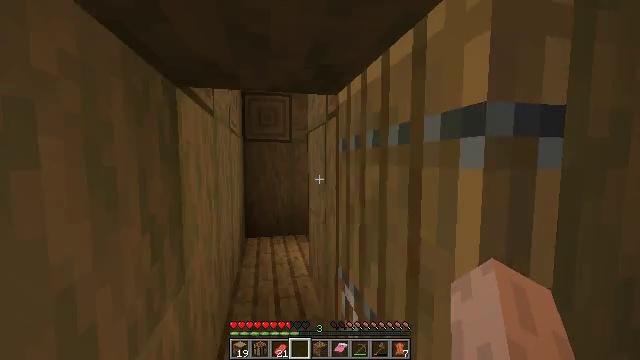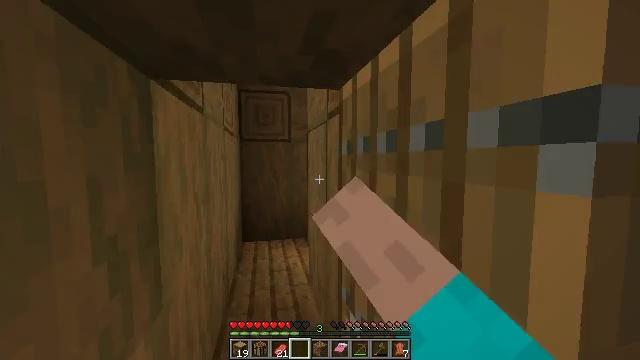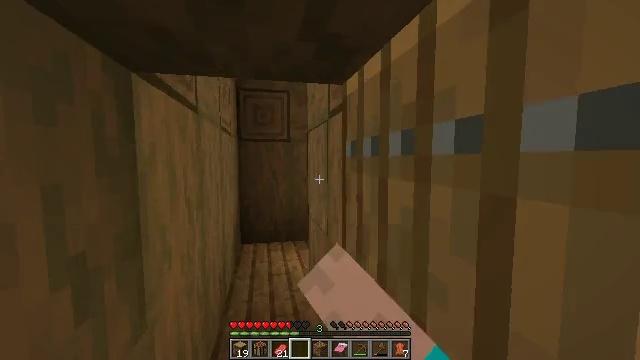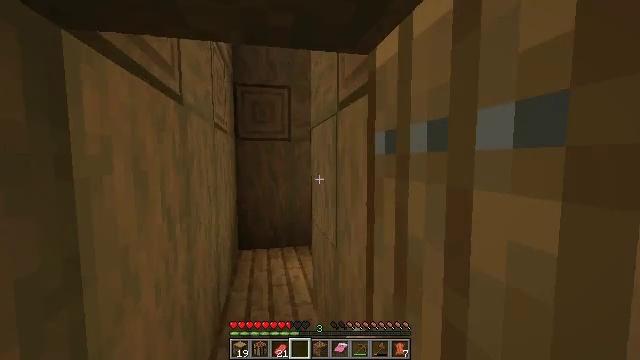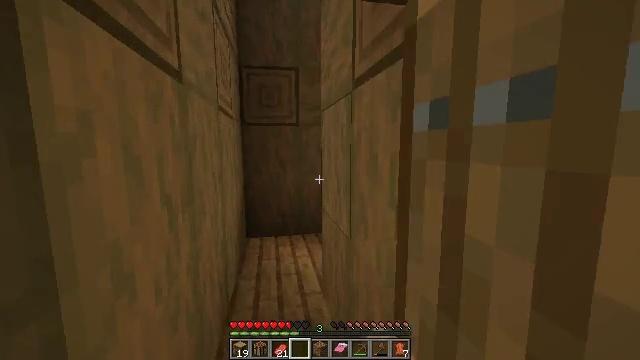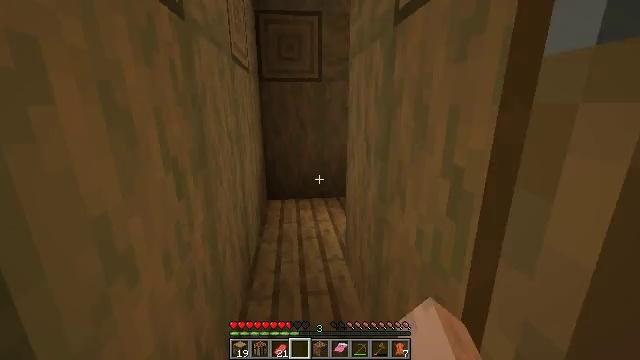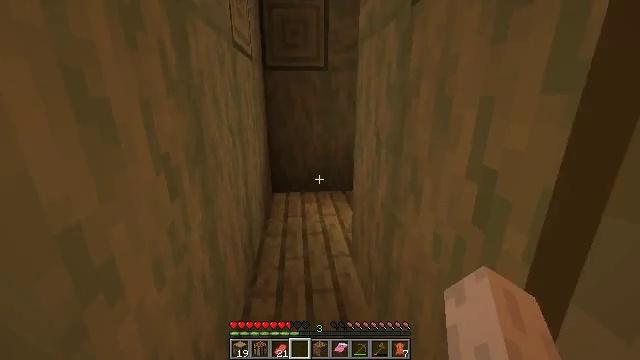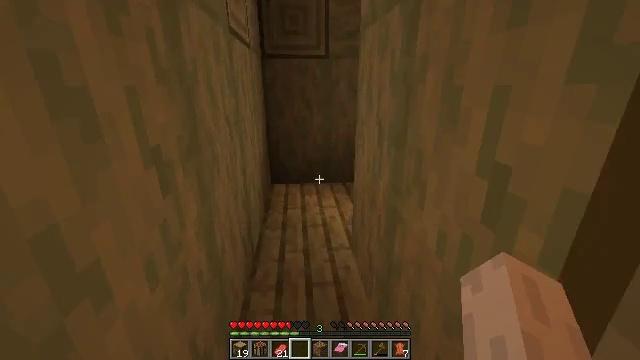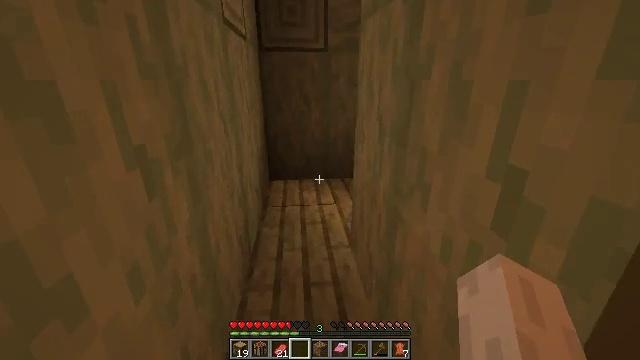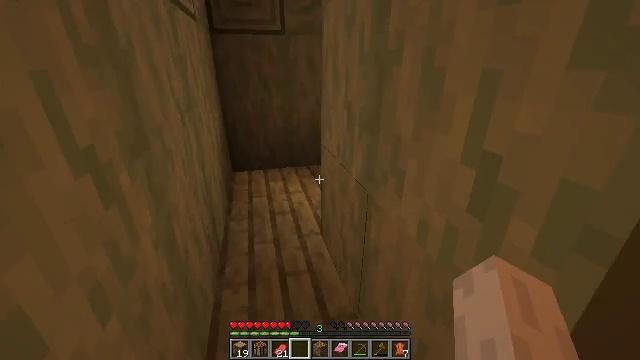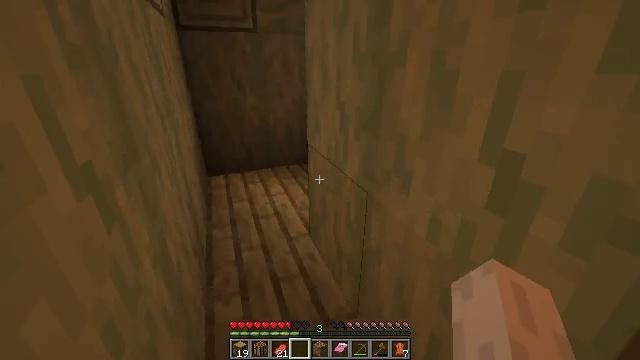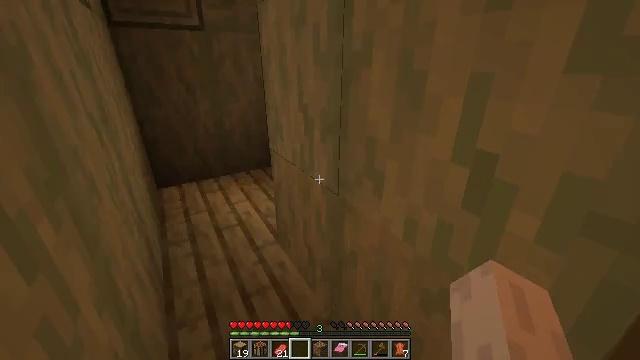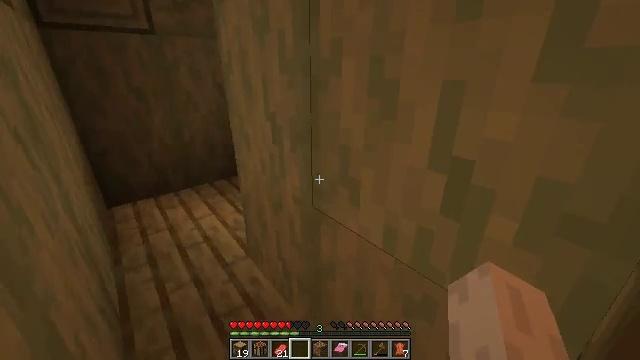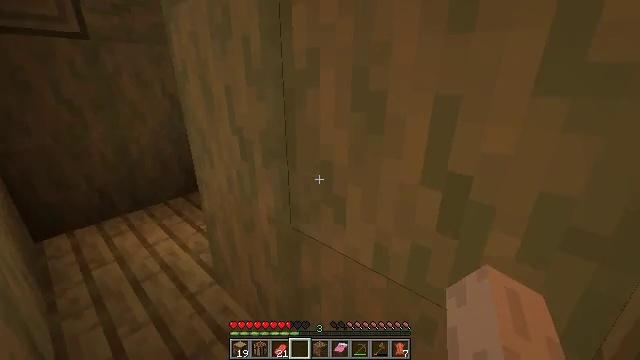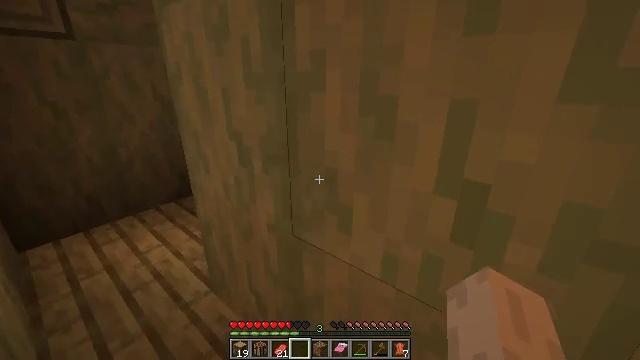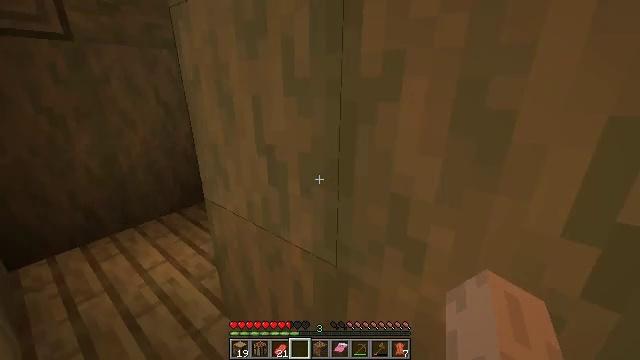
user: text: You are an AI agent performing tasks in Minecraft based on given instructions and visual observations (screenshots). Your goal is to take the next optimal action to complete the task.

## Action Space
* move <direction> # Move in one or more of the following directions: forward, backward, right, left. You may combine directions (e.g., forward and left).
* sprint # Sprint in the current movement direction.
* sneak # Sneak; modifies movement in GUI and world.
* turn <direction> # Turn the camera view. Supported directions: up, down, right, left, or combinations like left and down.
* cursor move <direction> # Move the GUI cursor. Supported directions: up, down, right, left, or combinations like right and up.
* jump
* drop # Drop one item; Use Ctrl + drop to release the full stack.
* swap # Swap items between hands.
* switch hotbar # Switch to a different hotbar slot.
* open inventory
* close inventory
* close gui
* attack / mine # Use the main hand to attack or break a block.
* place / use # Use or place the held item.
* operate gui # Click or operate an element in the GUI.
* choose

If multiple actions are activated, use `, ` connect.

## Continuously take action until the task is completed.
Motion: motion action
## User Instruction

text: Gather the smithing table into your inventory.
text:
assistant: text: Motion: move forward, use / place
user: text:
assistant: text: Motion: move forward, use / place
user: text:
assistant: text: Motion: move forward
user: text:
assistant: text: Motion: move forward, turn left and down
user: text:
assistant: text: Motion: move forward, turn left and down
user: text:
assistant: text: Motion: turn left and down
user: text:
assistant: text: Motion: turn down
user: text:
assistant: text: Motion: turn down
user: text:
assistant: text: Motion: move left, turn right and down
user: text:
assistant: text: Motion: move left, turn right
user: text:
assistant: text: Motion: move left, turn right
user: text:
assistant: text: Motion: move left, turn right and up
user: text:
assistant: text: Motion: move left, turn right and up
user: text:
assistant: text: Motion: move left, turn right
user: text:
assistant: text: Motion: move left
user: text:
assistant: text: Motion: move left, turn right
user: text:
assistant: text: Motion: move left
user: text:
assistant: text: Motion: move left
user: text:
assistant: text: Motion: move left, turn right
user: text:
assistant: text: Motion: move left, turn right
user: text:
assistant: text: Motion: move left, turn right
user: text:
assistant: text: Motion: move left
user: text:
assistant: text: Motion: move left
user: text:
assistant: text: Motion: move left, turn right
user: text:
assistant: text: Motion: move left, turn right
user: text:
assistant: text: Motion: move left, turn right
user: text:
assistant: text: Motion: move left, turn right
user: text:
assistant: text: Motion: turn right and down
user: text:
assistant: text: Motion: turn right
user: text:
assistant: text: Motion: no_op